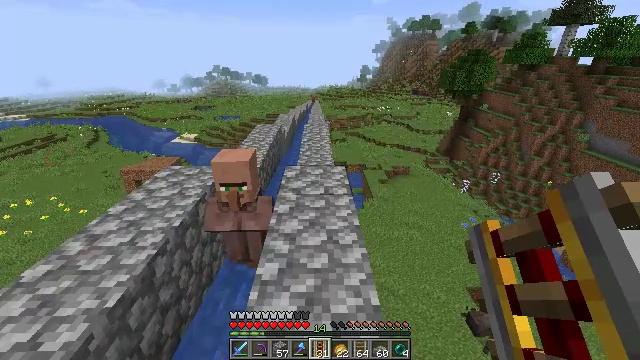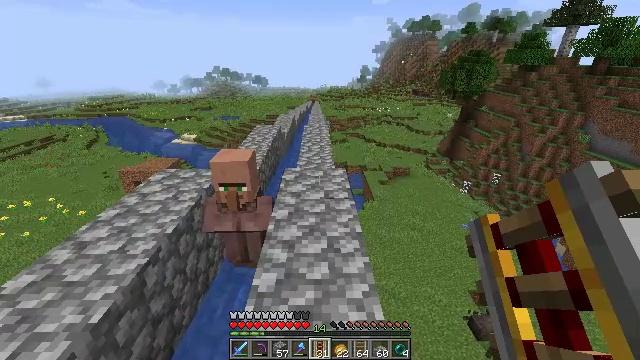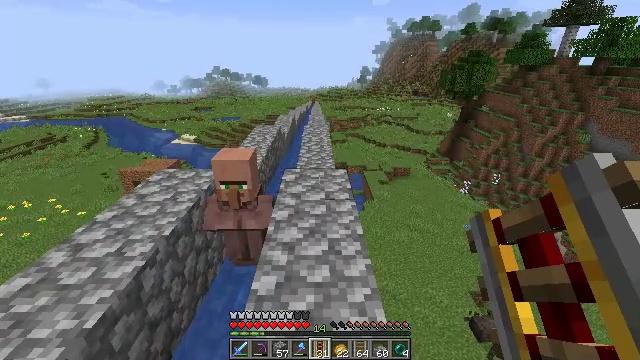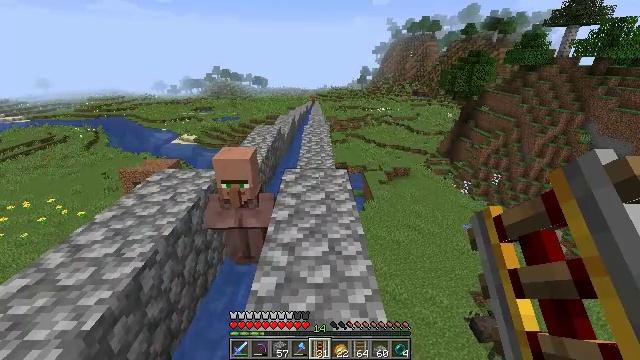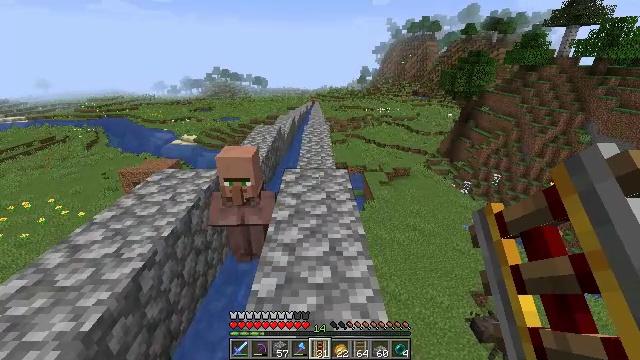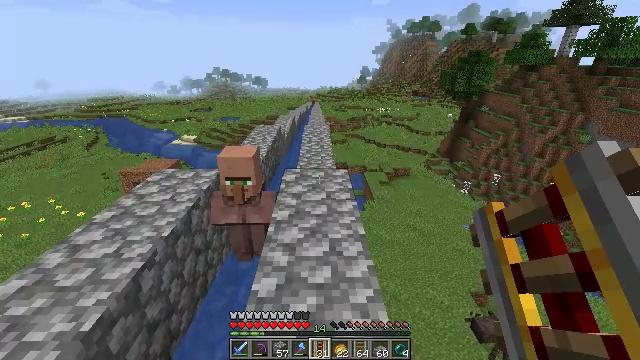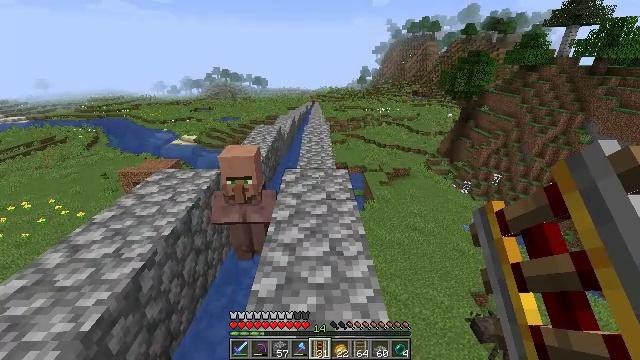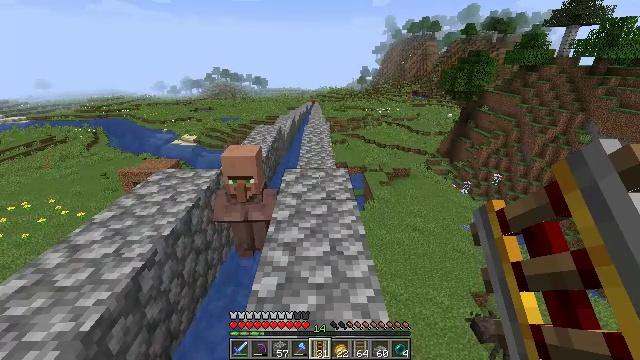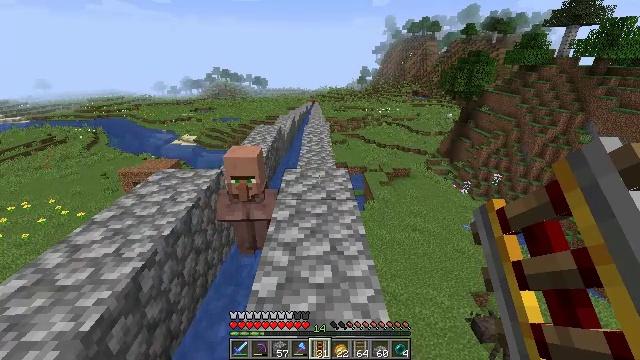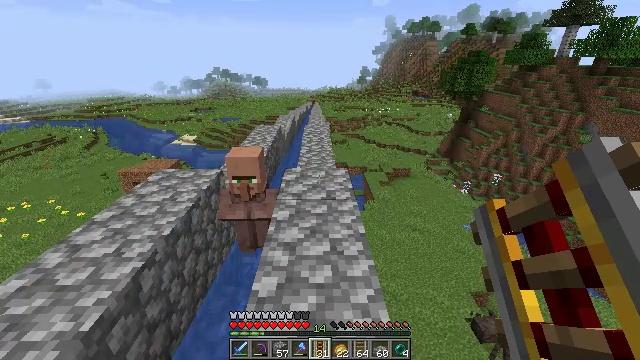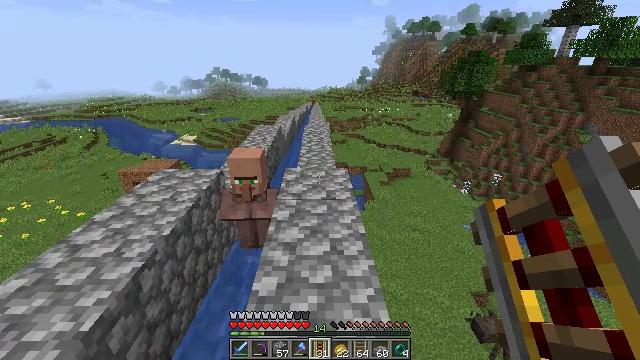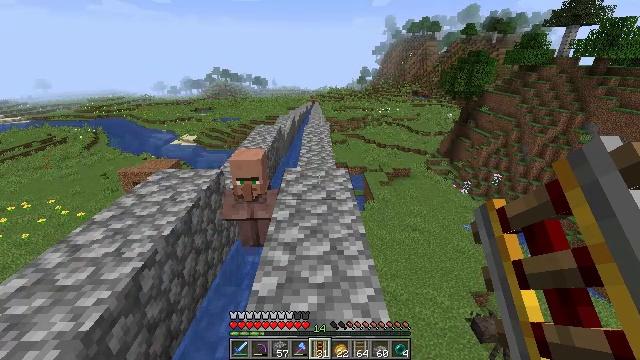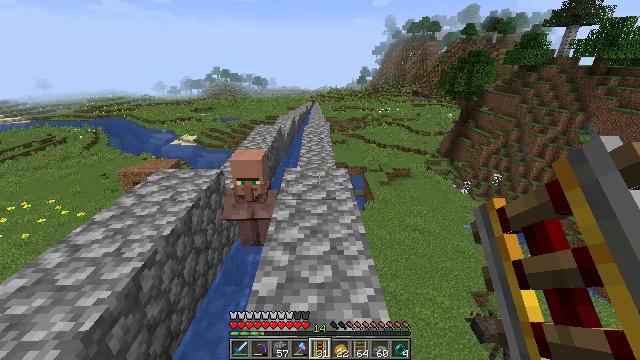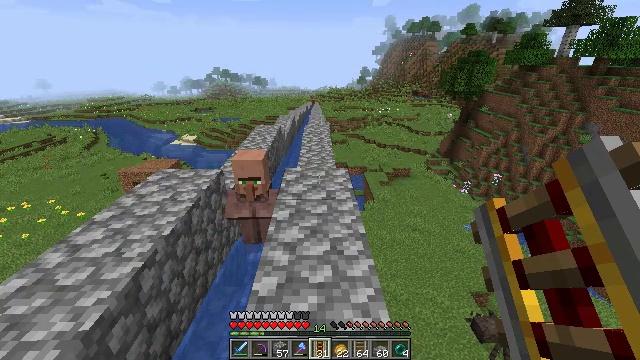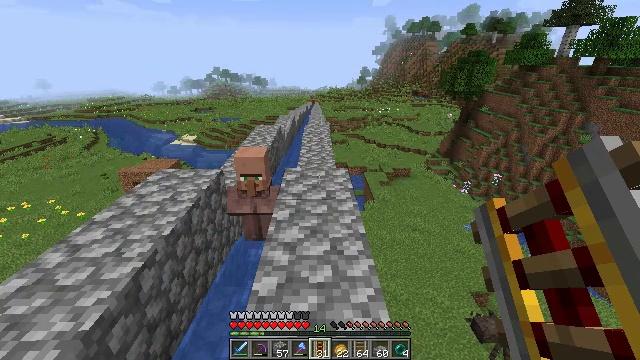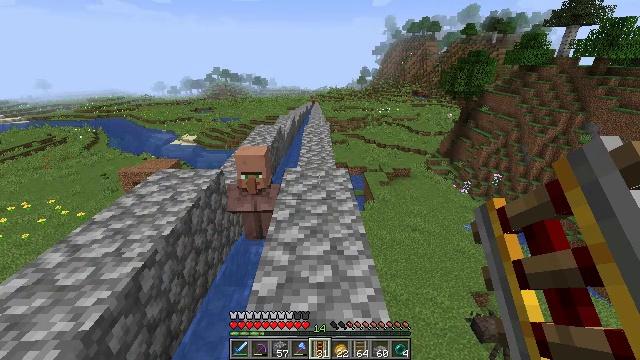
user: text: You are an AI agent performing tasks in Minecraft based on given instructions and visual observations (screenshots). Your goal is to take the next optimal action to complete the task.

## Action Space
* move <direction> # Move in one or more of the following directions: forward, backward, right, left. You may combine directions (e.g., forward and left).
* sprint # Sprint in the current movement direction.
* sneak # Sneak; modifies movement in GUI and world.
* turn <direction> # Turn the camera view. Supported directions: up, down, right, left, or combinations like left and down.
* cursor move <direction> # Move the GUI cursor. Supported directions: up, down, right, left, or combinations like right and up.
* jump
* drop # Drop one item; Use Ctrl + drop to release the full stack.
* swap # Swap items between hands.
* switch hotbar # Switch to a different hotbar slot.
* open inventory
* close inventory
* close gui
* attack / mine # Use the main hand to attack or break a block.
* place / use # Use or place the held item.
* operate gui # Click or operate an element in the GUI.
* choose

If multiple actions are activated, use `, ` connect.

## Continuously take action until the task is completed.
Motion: motion action
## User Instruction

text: Collect dirt by holding left button.
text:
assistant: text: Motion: no_op
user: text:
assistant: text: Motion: no_op
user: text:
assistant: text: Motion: no_op
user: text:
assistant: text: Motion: no_op
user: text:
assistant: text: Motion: no_op
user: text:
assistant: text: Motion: no_op
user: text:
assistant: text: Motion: no_op
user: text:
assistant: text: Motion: no_op
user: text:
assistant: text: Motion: no_op
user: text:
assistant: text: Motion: no_op
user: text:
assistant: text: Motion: no_op
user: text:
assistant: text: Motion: no_op
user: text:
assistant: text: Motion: no_op
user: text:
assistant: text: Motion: no_op
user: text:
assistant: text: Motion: no_op
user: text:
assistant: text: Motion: no_op
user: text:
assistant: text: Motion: no_op
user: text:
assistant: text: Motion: no_op
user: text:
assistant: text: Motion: no_op
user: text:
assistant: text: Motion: no_op
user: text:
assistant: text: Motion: no_op
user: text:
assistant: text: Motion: no_op
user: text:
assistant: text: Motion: no_op
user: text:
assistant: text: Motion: no_op
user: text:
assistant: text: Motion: no_op
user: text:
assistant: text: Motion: no_op
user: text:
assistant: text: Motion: no_op
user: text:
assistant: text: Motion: no_op
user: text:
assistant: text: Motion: no_op
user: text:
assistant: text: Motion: no_op